Question: So I'm having a little difficulty setting this up. I'm using this: <URL> for the code but I can't seem to get it to work.
Here's my .h file:
'''
#import <UIKit/UIKit.h>
@interface SecondViewController : UIViewController
{
}
@property (strong, nonatomic) IBOutlet UIWebView *webView;
@end
'''
And here's my .m file:
'''
#import "SecondViewController.h"
@interface SecondViewController ()
@end
@implementation SecondViewController
@synthesize webView = _webView;
- (void)viewDidLoad
{
[super viewDidLoad];
[_webView loadRequest:[NSURLRequest requestWithURL:[NSURL URLWithString:@"http:m.youtube.com/user/haatfilms/uploads"]]];
[_webView setBackgroundColor:[UIColor clearColor]];
[_webView setOpaque:NO];
_webView.scrollView.bounces = NO;
_webView.scrollView.indicatorStyle = UIScrollViewIndicatorStyleWhite;
}
-(BOOL) webView:(UIWebView *)inWeb shouldStartLoadWithRequest:(NSURLRequest *)inRequest navigationType:(UIWebViewNavigationType)inType {
if ( inType == UIWebViewNavigationTypeLinkClicked ) {
[[UIApplication sharedApplication] openURL:[inRequest URL]];
return NO;
}
return YES;
}
@end
'''
And I think I've connected the UIWebView delegate:

But still, when I click on a link, it still loads in the UIWebView and not in Safari.
Can anyone shed some light as to why it won't work? Thank you so much
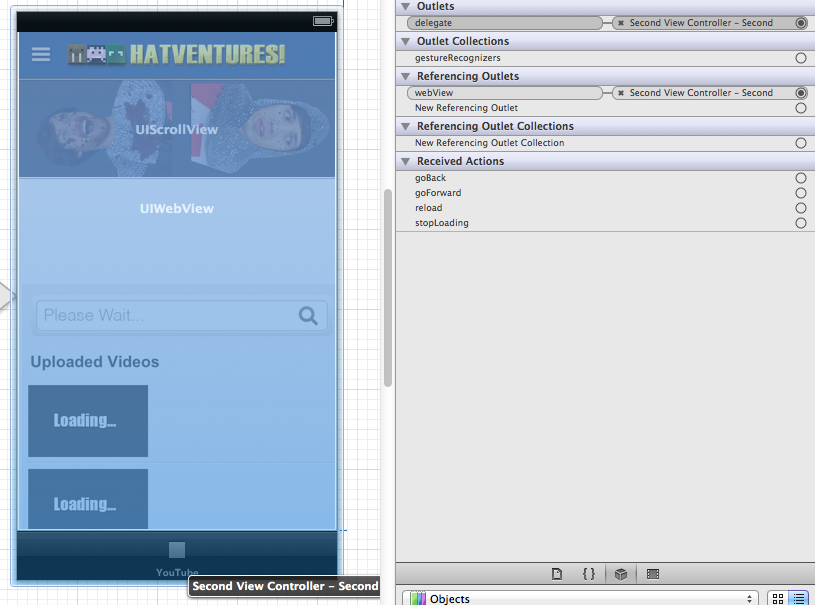
Answer: Found the problem. Instead of using IB to connect my webView delegate, just do this:
'''
[super viewDidLoad];
webView.delegate = self;
'''